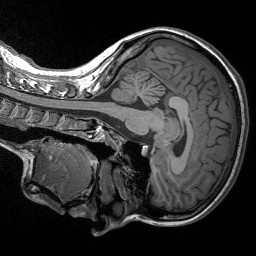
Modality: T1w
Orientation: sagittal
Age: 25
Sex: female
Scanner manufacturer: siemens
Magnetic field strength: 3 T
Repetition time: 1.9 s
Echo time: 0.00227 s